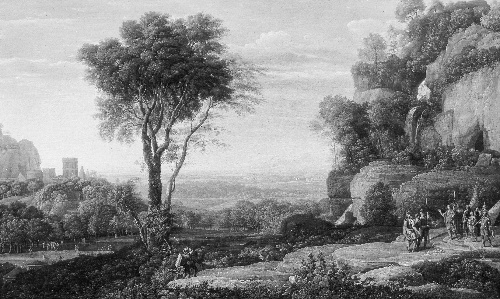
Title: David at the Cave of Adullam
Artist: Giovanni Maldura
Artist bio: Italian, active by 1810, died 1849 Rome
Object type: Painting
Classification: Paintings
Medium: Oil on canvas
Dimensions: 45 3/4 x 76 in. (116.2 x 193 cm)
Department: European Paintings
Credit line: Kretschmar Fund, 1921
Accession year: 1921
Repository: Metropolitan Museum of Art, New York, NY
Tags: Soldiers|Men|Caves|Landscapes|David